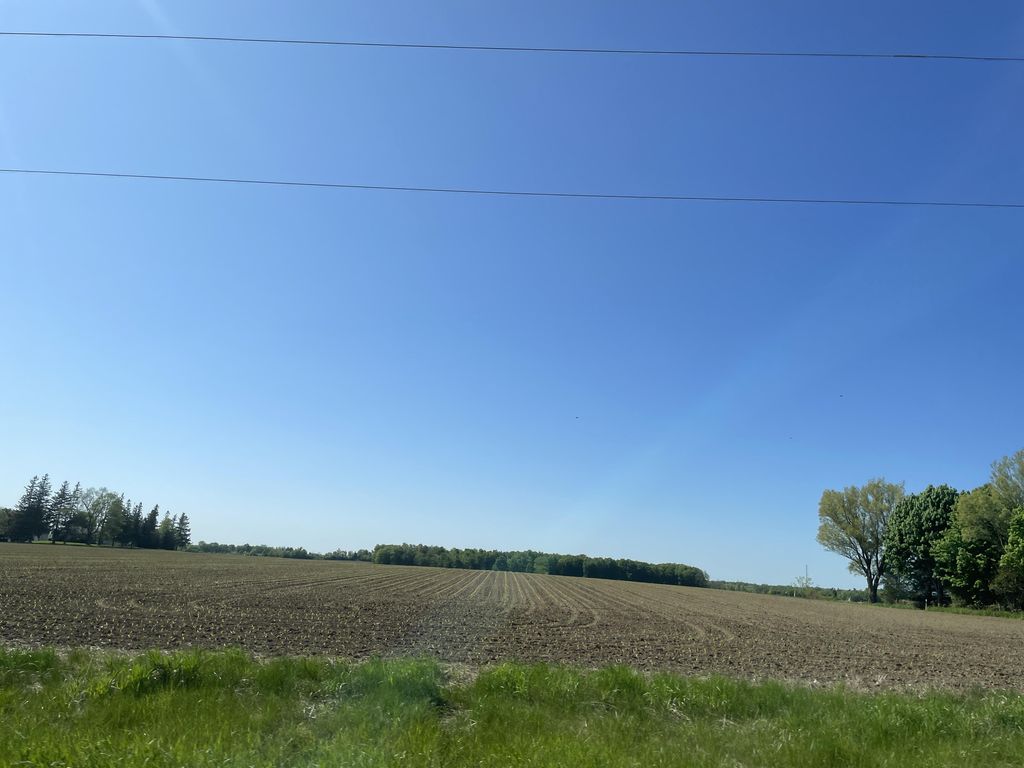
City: kitchener-waterloo